The trace is the raw vibration amplitude of a rotating bearing as a function of time. What is the most likely bearing condition (normal, inner_race, outer_race, ball)?
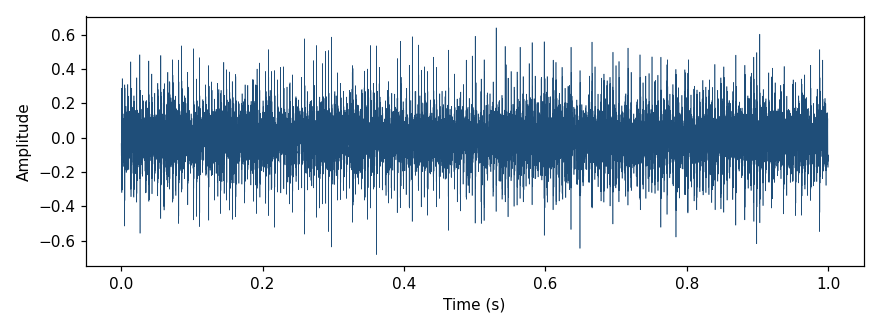
Answer: outer_race